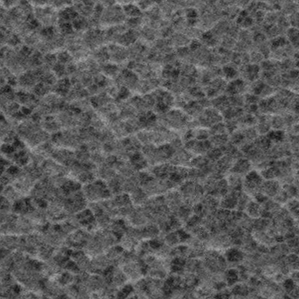
Label: frost